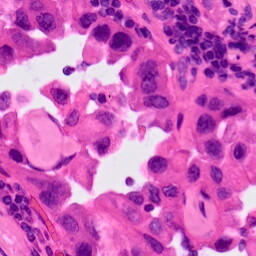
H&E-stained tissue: Lung